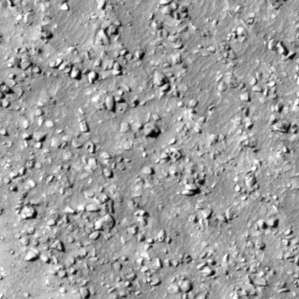
Label: non_frost